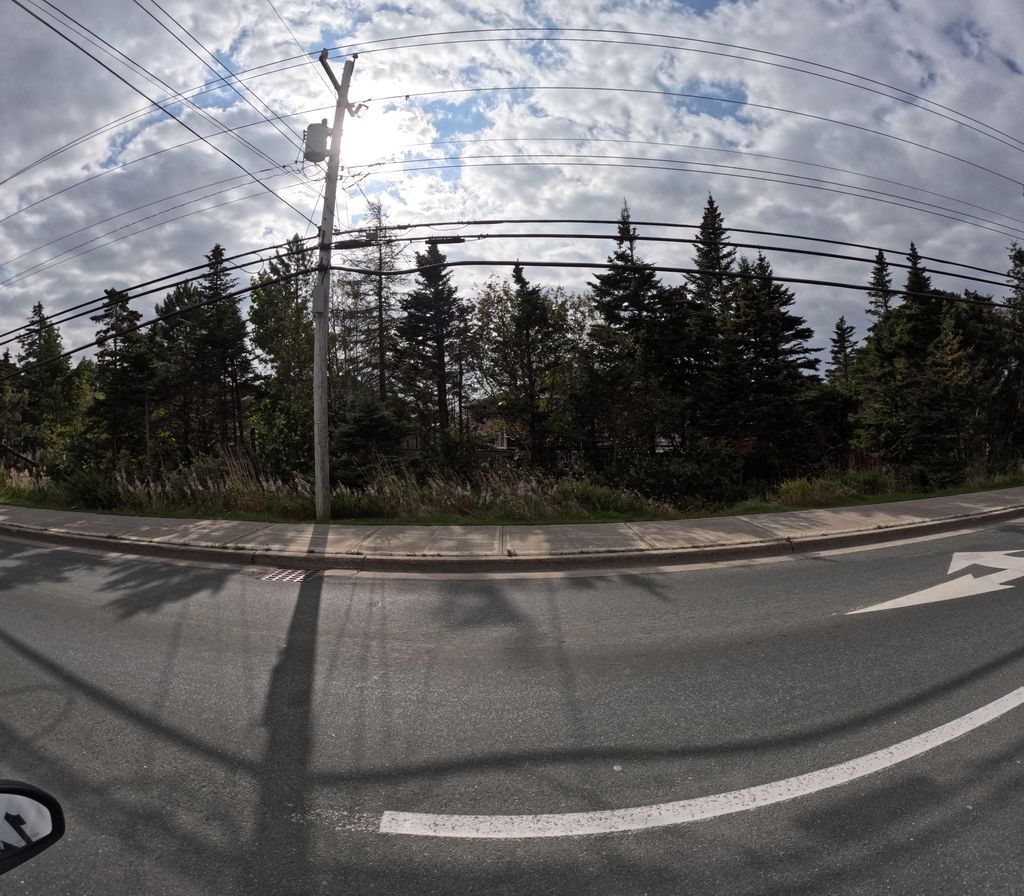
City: st_johns